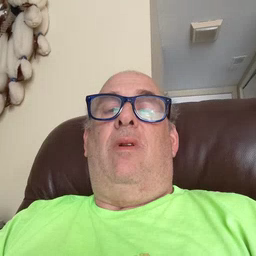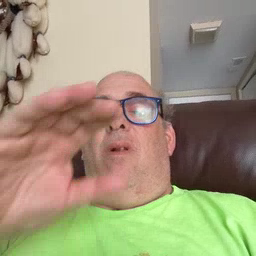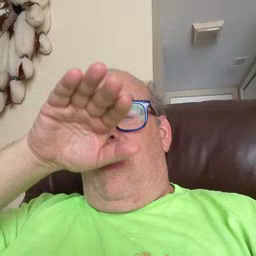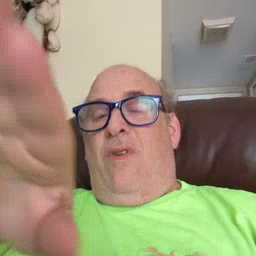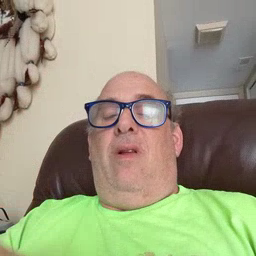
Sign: elephant